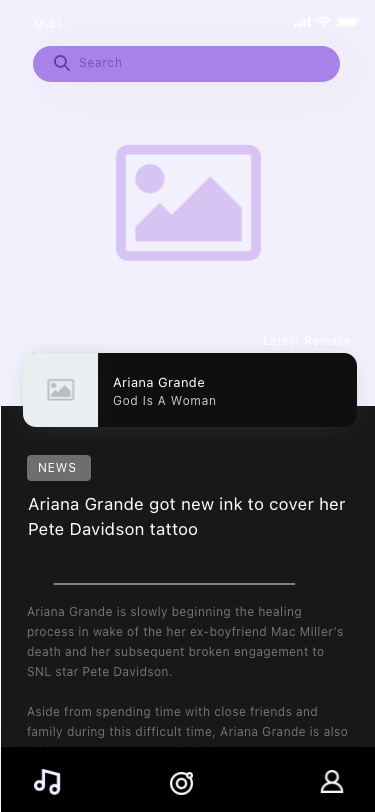
Text in this UI design:
Latest Release